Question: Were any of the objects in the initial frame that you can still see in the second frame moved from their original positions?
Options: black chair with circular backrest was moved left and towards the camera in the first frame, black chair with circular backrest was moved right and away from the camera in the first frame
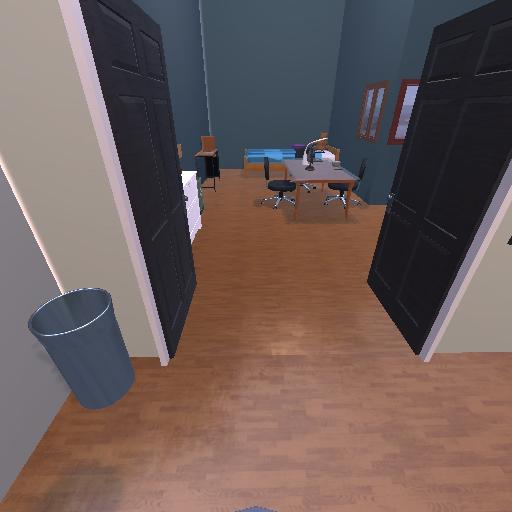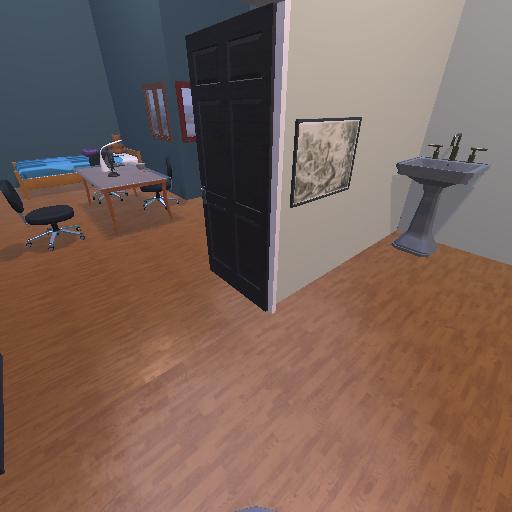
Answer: black chair with circular backrest was moved left and towards the camera in the first frame